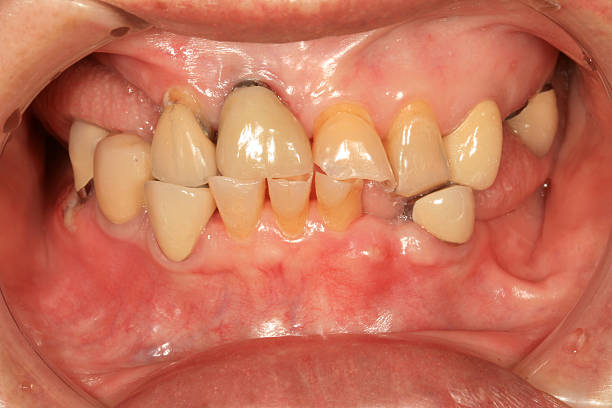
Condition: Gingivitis